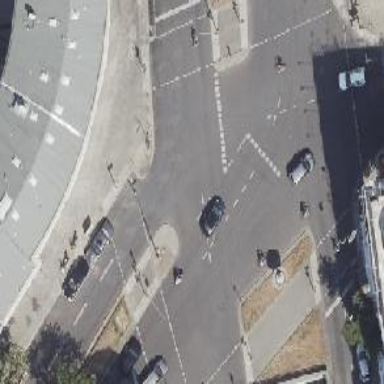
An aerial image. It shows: Crossing with traffic signals.